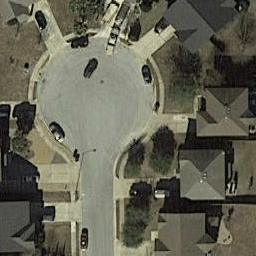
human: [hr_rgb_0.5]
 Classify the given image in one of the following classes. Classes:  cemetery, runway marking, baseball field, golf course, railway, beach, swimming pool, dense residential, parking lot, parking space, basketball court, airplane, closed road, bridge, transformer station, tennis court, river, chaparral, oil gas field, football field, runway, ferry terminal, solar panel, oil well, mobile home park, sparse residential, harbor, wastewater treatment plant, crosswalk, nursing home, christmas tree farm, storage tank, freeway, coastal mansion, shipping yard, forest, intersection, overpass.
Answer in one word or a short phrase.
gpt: closed road